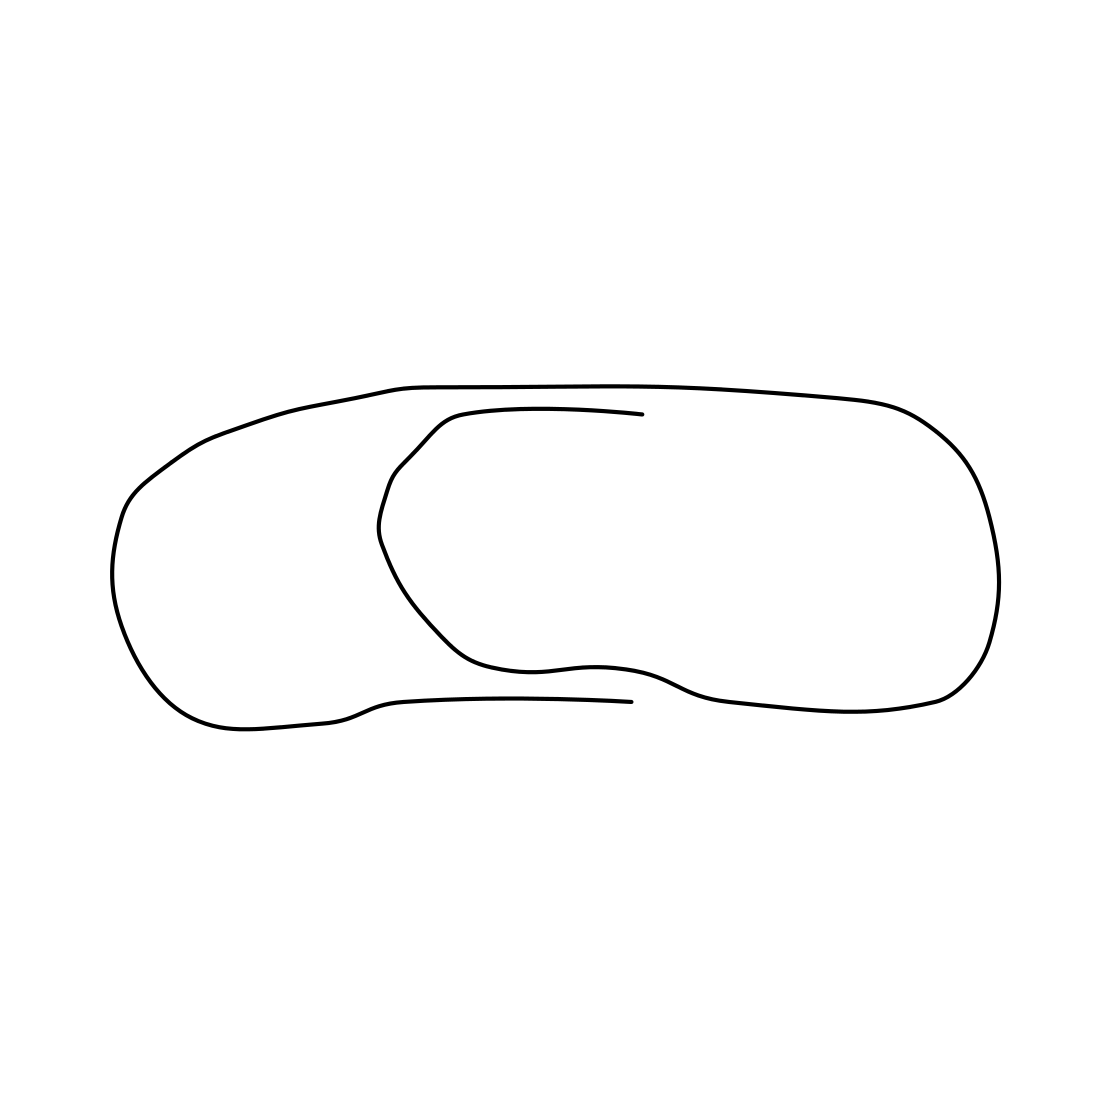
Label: paper clip